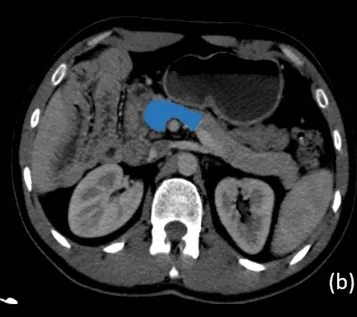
(b) For clarification, the pancreas with its globular head is marked in blue, highlighting the aplasia of the uncinate process.
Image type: radiology (ct)